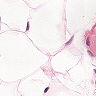
Metastatic tissue present: no